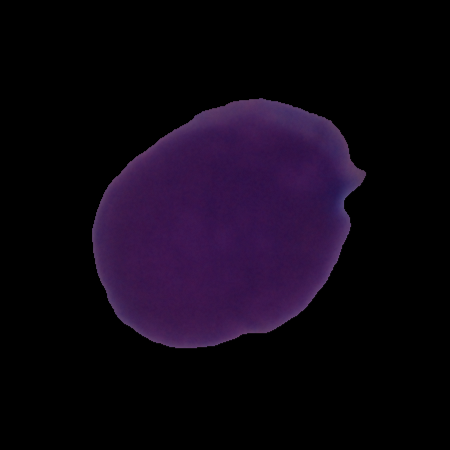
Label: cancer